Question: From the admin interface when I access the event result form (see image below) page I want the fight drop down to only show the fights for the event in question.

Using this URL /events/eventresult/4/ and not all the fights for all the events.
'''
class EventResultAdmin(admin.ModelAdmin):
list_display = ('event', 'fight', 'howitended', 'winner', 'ended_in_round', 'fight_started', 'fight_ended',)
search_fields = ['event__name']
'''
'''
class Fight(TimeStampedModel):
event = models.ForeignKey(Event, null=True, related_name='fights')
fighter = models.ForeignKey(Fighter, related_name='%(app_label)s_%(class)s_fighter', null=True)
fightstatus = models.ForeignKey('fights.FightStatus', null=True, blank=True)
opponent = models.ForeignKey(Fighter, related_name='%(app_label)s_%(class)s_opponent', null=True)
folder_name = models.CharField(max_length=500, blank=True, null=True)
fight_highlights = models.CharField(max_length=500, blank=True, null=True)
fight_order = models.IntegerField(blank=True, null=True)
name = models.CharField(max_length=500, blank=True)
post_fight_interview = models.CharField(max_length=500, blank=True, null=True)
show_fact = models.NullBooleanField(default=True, null=True)
total_round = models.IntegerField(blank=True, null=True)
view_count = models.IntegerField(default=0, null=True)
def __unicode__(self):
return '{} vs {}'.format(self.fighter.name, self.opponent.name)
'''
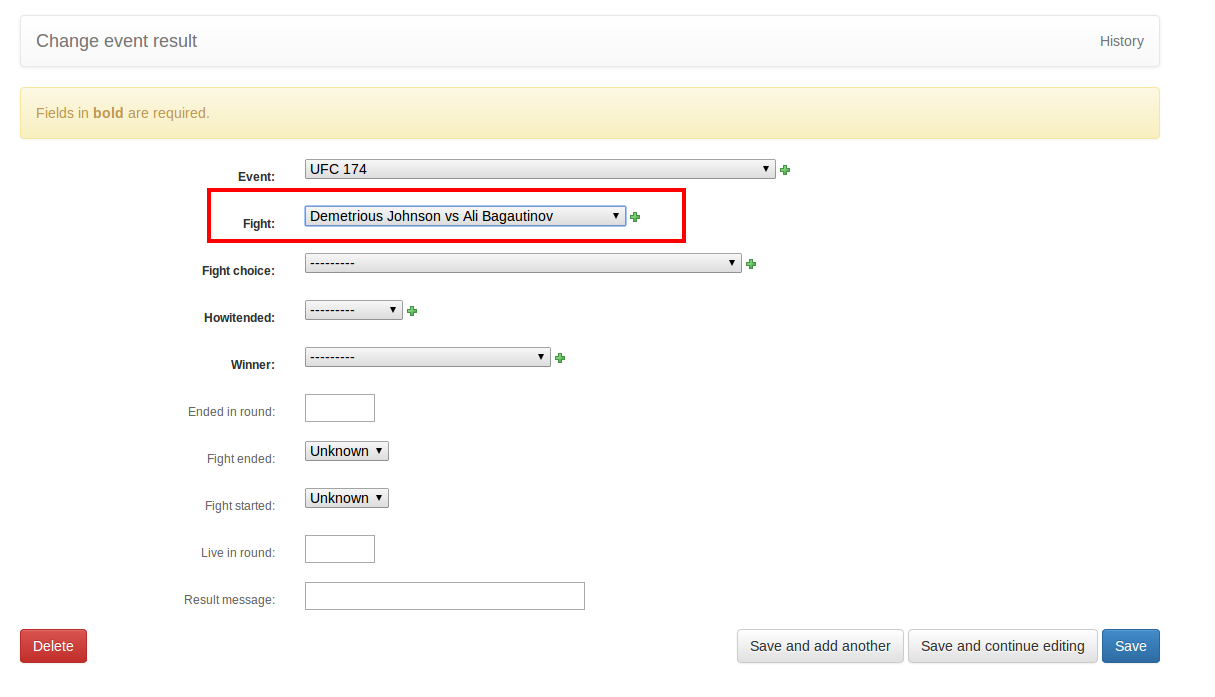
Answer: Found the solution
'''
if db_field.name == 'fight':
event_result_id = request.META['PATH_INFO'].strip('/').split('/')[-1]
event = EventResult.objects.get(pk=event_result_id)
kwargs['queryset'] = Fight.objects.filter(event_id=event.event_id)
'''